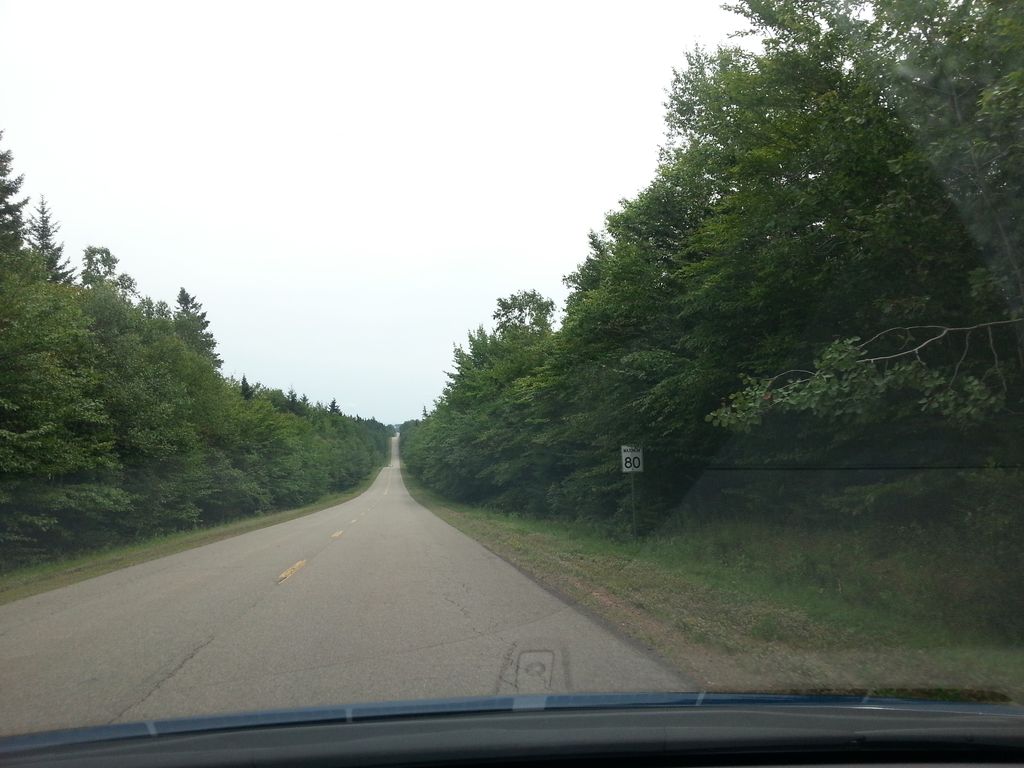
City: charlottetown